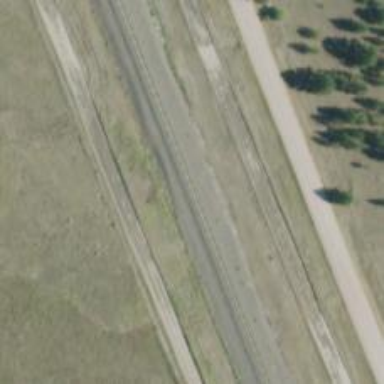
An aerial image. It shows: Railway track.